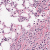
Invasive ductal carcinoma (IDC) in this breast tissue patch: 1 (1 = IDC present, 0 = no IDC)